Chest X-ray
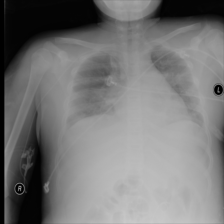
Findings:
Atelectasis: negative
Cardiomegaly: negative
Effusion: positive
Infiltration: negative
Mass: negative
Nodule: negative
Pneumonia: negative
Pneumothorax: negative
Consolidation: positive
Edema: negative
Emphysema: negative
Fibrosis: negative
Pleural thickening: negative
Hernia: negative